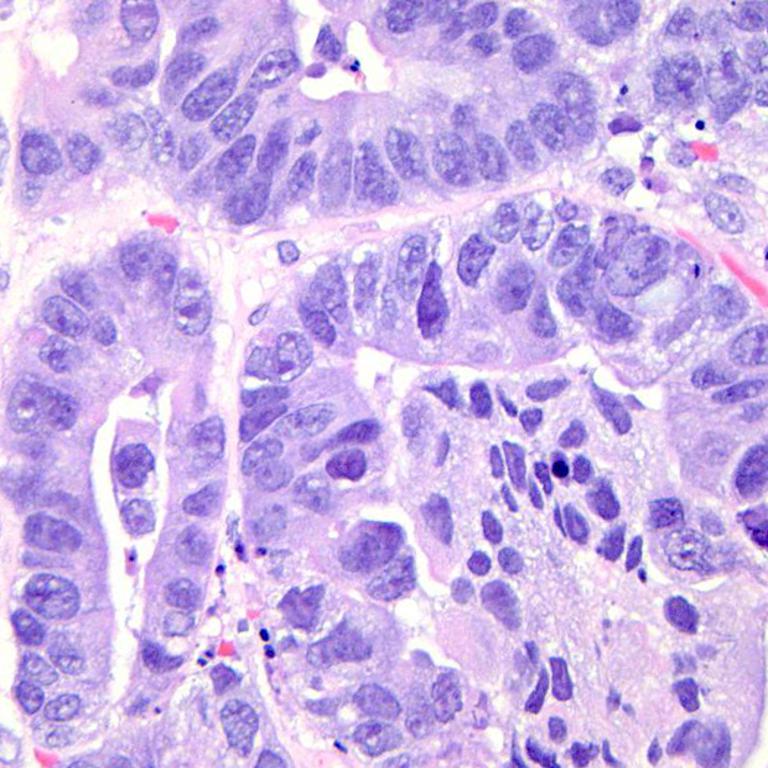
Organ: colon
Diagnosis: adenocarcinomas